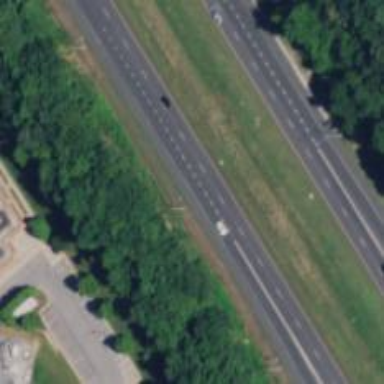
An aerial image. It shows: Motorway junction.